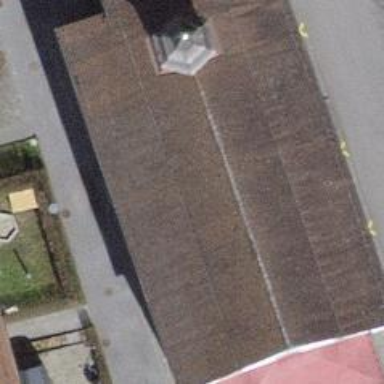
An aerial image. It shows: Chapel that serves as place of worship.